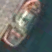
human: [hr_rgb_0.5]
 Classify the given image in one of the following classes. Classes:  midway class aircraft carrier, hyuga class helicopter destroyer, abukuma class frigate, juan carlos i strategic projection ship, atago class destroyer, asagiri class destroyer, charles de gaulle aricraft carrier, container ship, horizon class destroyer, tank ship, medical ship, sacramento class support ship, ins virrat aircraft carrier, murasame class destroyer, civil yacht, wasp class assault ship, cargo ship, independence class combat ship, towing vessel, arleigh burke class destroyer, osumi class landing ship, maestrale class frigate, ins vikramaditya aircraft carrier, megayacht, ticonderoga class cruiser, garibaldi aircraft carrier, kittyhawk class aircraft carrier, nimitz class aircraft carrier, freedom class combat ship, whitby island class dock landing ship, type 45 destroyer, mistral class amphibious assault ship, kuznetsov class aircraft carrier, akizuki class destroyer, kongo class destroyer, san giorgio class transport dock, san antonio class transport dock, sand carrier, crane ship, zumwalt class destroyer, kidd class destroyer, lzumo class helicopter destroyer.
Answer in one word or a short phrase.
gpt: Towing vessel